Question: <URL>
<URL>
The general consensus found in most of these threads is that my application isn't disposing of various controls properly. However, that's not the case for me.

As far as I know, none of those values seem out of the ordinary. Also, I get this error when I try to load a form. It consists of a DotNetBar AdvTree with ~28 nodes. 26 of them have 2 cells, and the second cell has a hosted control using a DotNetBar TextBoxX.
Am I missing something? I'm fairly certain that disposing objects isn't the issue as I encounter this problem when I load the form.
Here is the stack trace:
'''
System.ComponentModel.Win32Exception (0x80004005): Error creating window handle.
at System.Windows.Forms.NativeWindow.CreateHandle(CreateParams cp)
at System.Windows.Forms.Control.CreateHandle()
at System.Windows.Forms.Control.CreateControl(Boolean fIgnoreVisible)
at System.Windows.Forms.Control.CreateControl()
at System.Windows.Forms.Control.ControlCollection.Add(Control value)
at DevComponents.AdvTree.AdvTree.U"()
at DevComponents.AdvTree.AdvTree.U"(Rectangle U', Rectangle U')
at DevComponents.AdvTree.AdvTree.U()
at DevComponents.AdvTree.AdvTree.RecalcLayout()
at DevComponents.AdvTree.Node.OnDisplayChanged()
at DevComponents.AdvTree.Cell.OnSizeChanged()
at DevComponents.AdvTree.Cell.HostedControlSizedChanged(Object sender, EventArgs e)
at System.Windows.Forms.Control.OnSizeChanged(EventArgs e)
at System.Windows.Forms.Control.UpdateBounds(Int32 x, Int32 y, Int32 width, Int32 height, Int32 clientWidth, Int32 clientHeight)
at System.Windows.Forms.Control.UpdateBounds()
at System.Windows.Forms.Control.WmCreate(Message& m)
at System.Windows.Forms.Control.WndProc(Message& m)
at System.Windows.Forms.TextBoxBase.WndProc(Message& m)
at System.Windows.Forms.TextBox.WndProc(Message& m)
at DevComponents.DotNetBar.Controls.TextBoxX.WndProc(Message& m)
at System.Windows.Forms.Control.ControlNativeWindow.OnMessage(Message& m)
at System.Windows.Forms.Control.ControlNativeWindow.WndProc(Message& m)
at System.Windows.Forms.NativeWindow.Callback(IntPtr hWnd, Int32 msg, IntPtr wparam, IntPtr lparam)
'''
Answer:
With the custom controls, there is a Hosted Control property. The order of objects I was creating happened like this:
1. Create a node
2. Create a cell
3. Create the hosted control
4. Set the cell's hosted control property to the control in step 3.
5. Add the cell to the node.Cells collection
6. Add the node to the tree.
Since in step 4, the cell didn't have a parent, it was essentially just there. My speculation is that neither the hosted control nor the cell had a parent, so it couldn't properly locate these controls. Either way, I needed to set the parent of the hosted control to the form. This seemed to fix my problem:
'Hosted Control ctrl.Parent = this;'
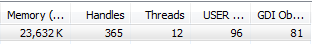
Answer: With the custom controls, there is a Hosted Control property. The order of objects I was creating happened like this:
'''
1. Create a node
2. Create a cell
3. Create the hosted control
4. Set the cell's hosted control property to the control in step 3.
5. Add the cell to the node.Cells collection
6. Add the node to the tree.
'''
Since in step 4, the cell didn't have a parent, it was essentially just there. My speculation is that neither the hosted control nor the cell had a parent, so it couldn't properly locate these controls. Either way, I needed to set the parent of the hosted control to the form. This seemed to fix my problem:
Hosted Control ctrl.Parent = this;